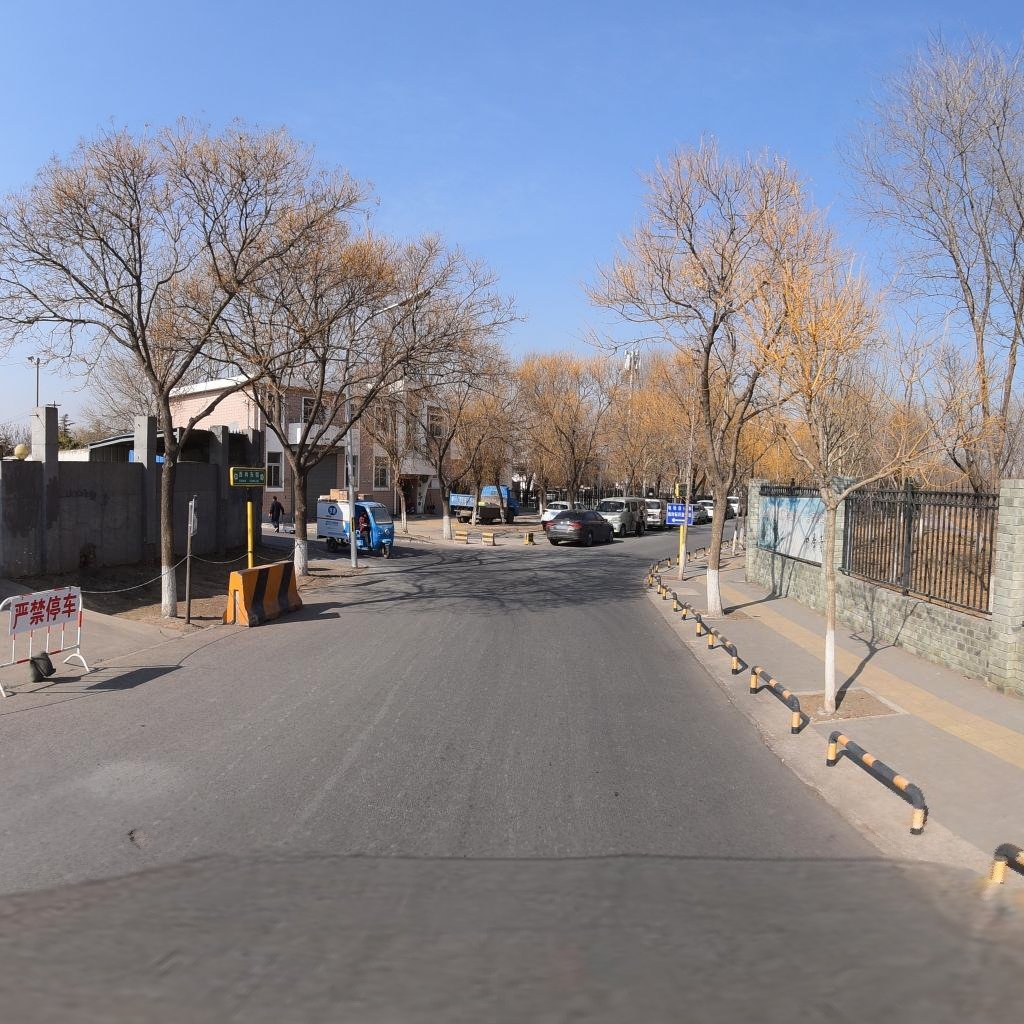
Region: Haidian
Road damage annotations: pothole